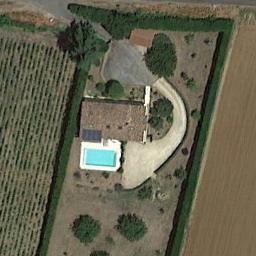
Label: residential